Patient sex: F
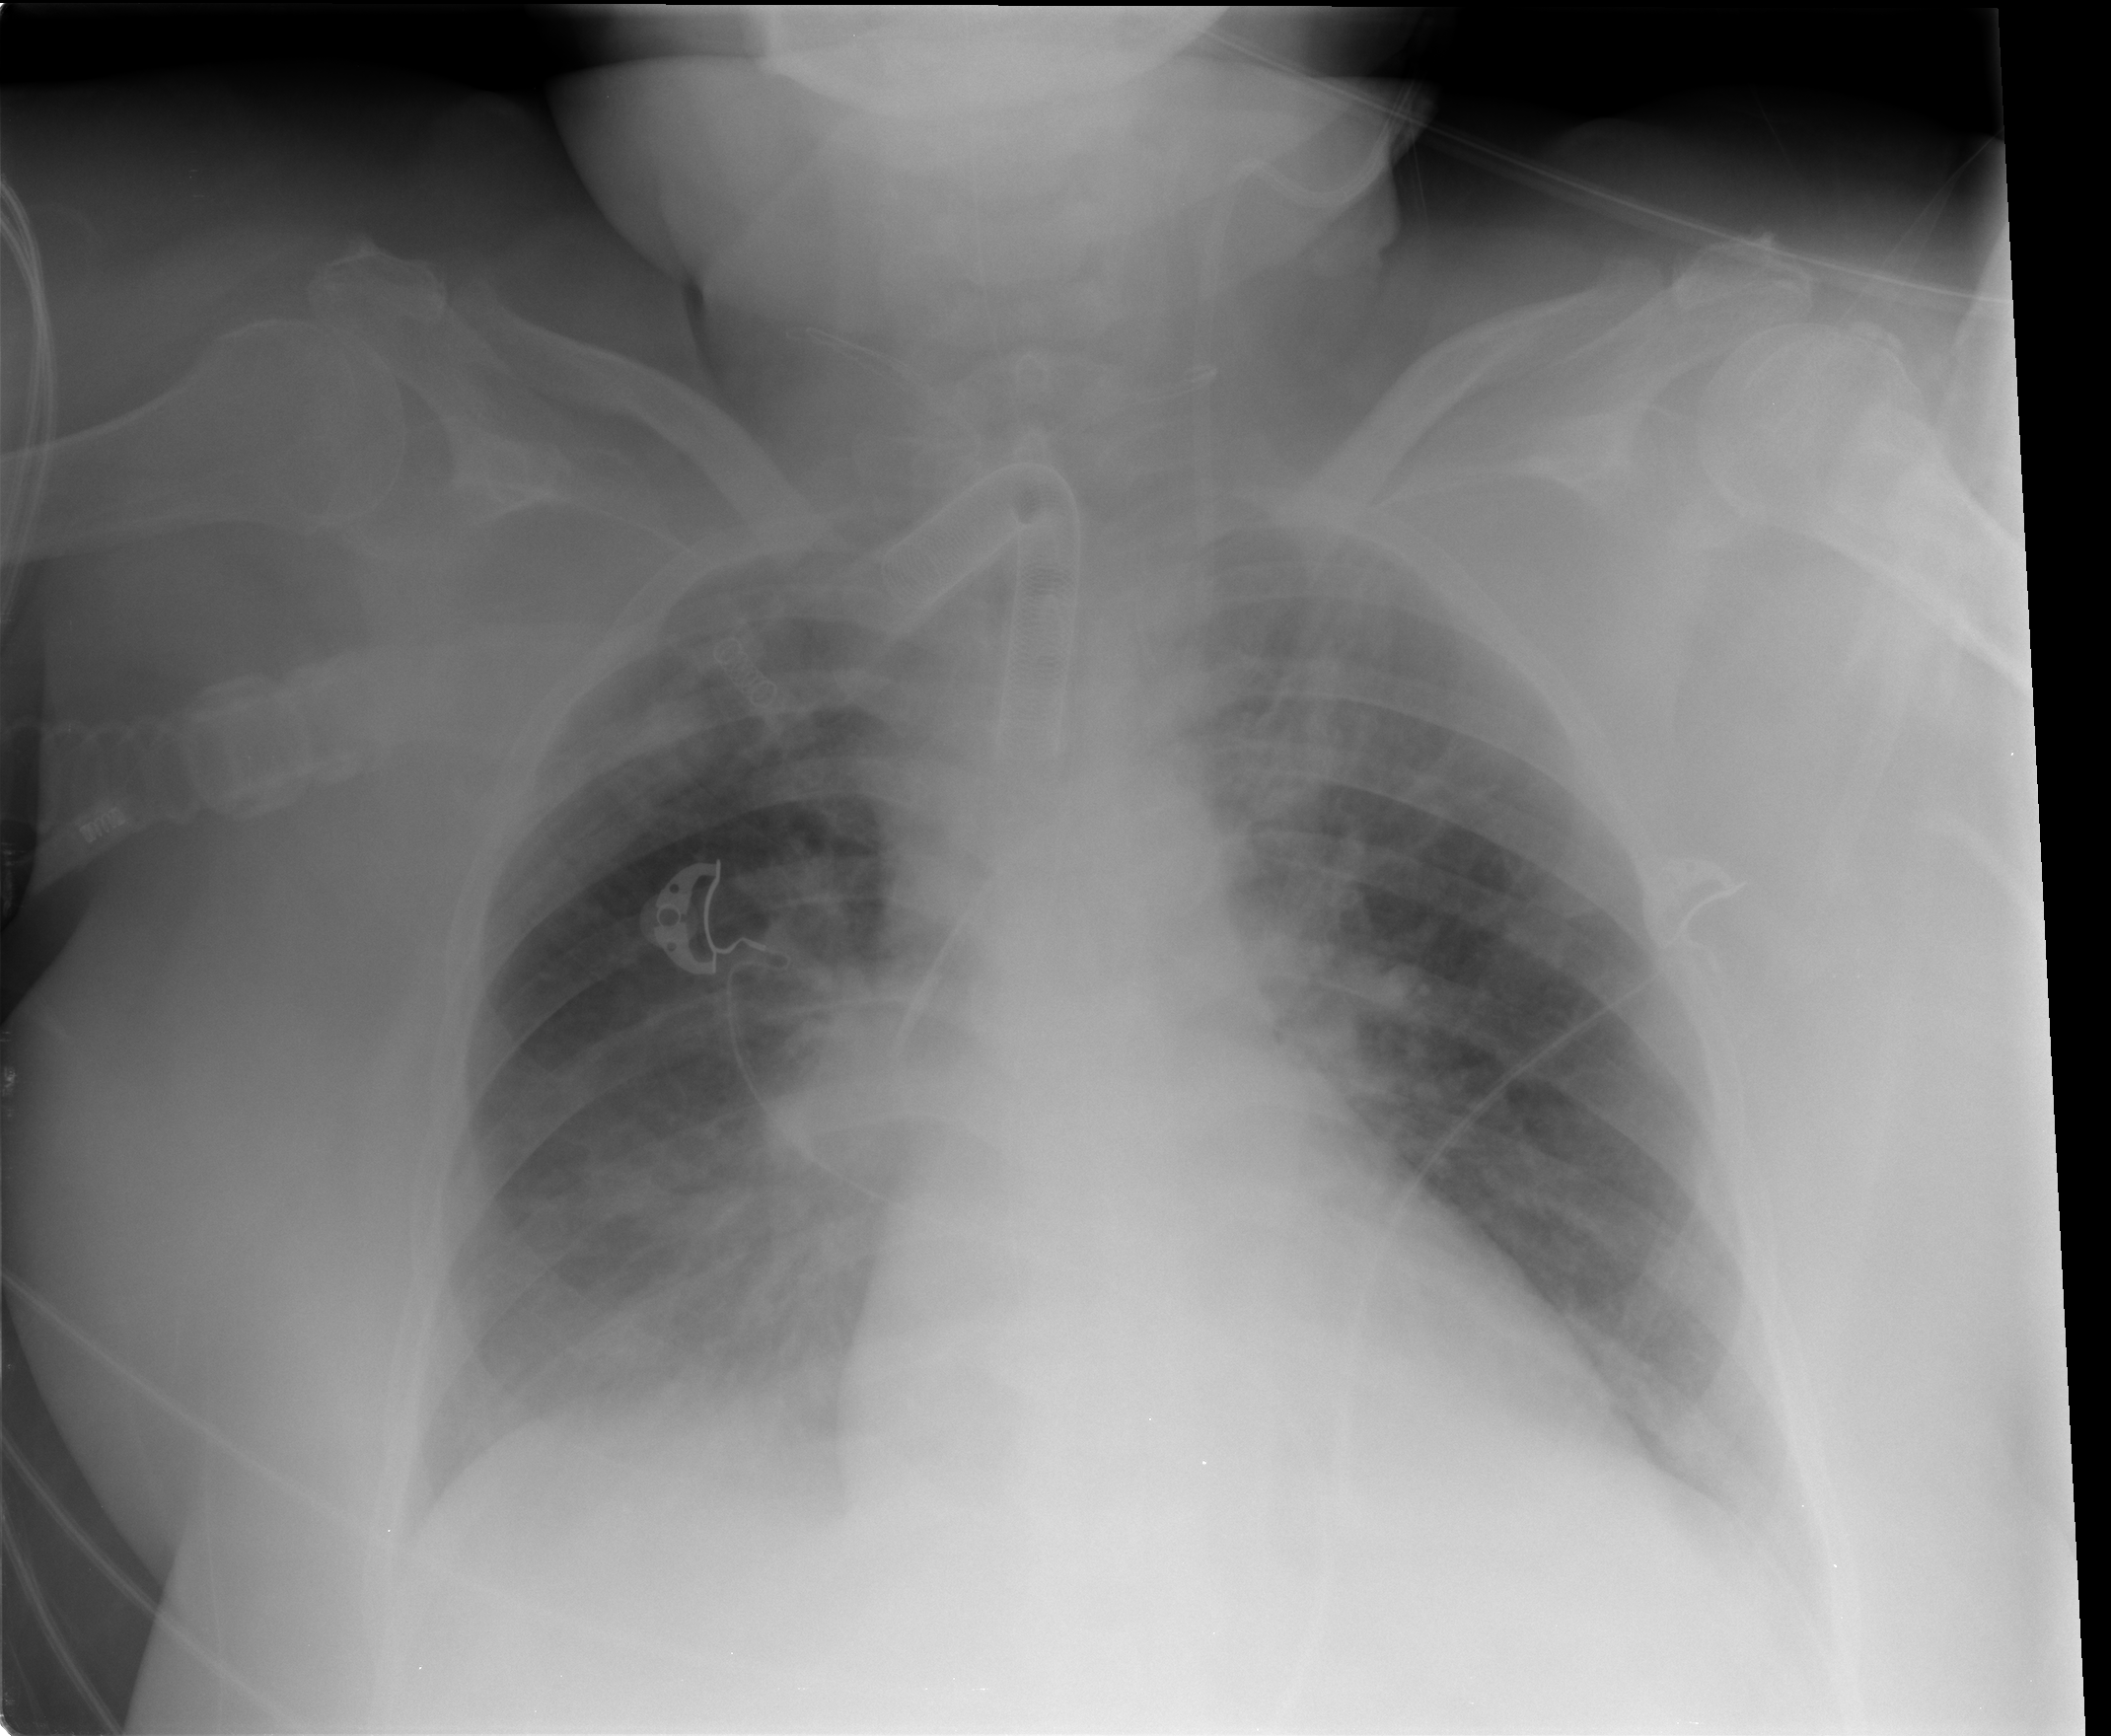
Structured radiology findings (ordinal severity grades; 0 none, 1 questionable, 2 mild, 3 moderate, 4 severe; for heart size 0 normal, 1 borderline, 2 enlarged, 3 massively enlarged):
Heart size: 0
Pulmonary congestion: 3
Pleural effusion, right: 2
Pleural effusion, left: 0
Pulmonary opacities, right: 3
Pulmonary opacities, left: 3
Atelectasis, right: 3
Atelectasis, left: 3